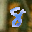
Label: 8